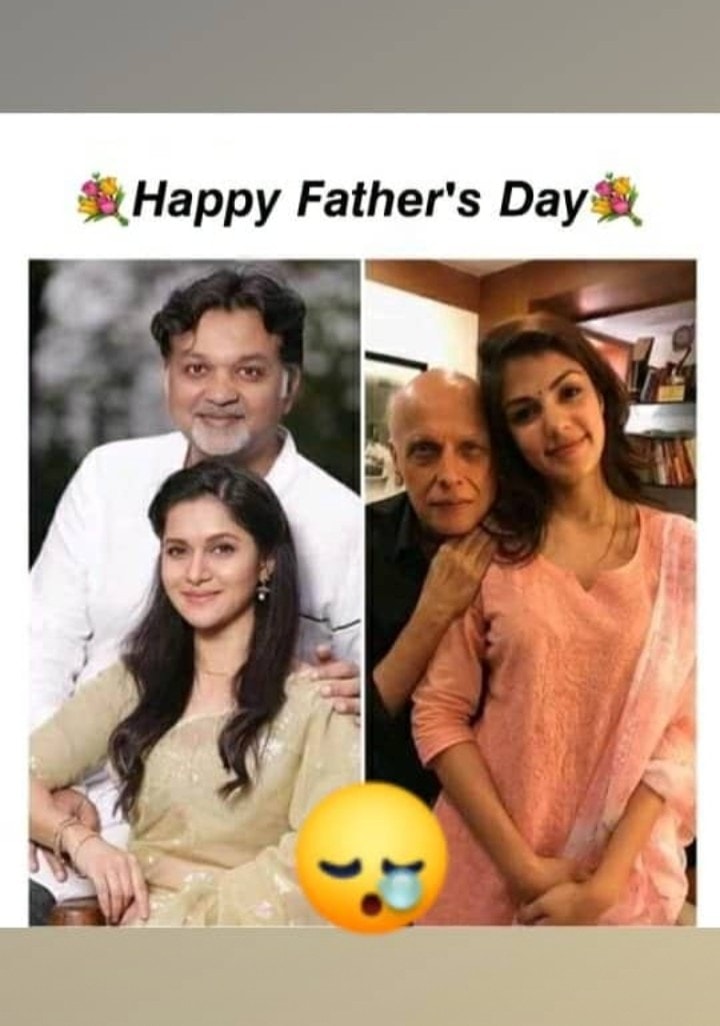
Caption: Happy Father's Day
Label: hate